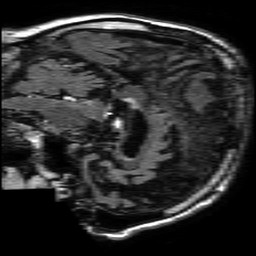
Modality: FLAIR
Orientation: sagittal
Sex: male
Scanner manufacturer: philips
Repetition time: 11 s
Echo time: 0.125 s